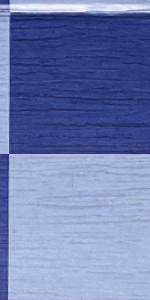
Label: Empty